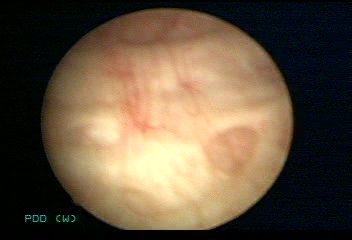
Modality: WLC
Class: Normal mucosa
Bladder cancer association: No